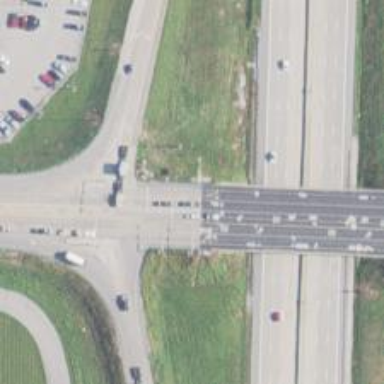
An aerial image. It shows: Secondary road crossing bridge.